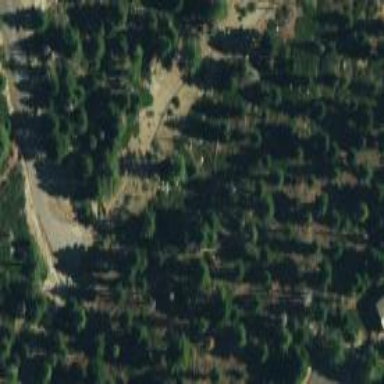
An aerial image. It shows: Evergreen needle-leaved forest.